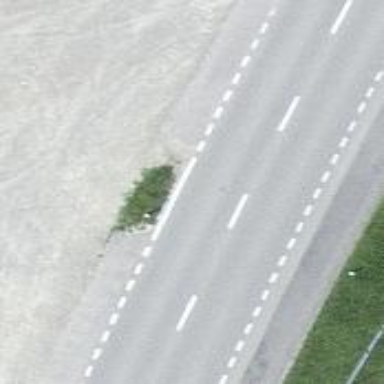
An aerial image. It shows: Tertiary road.